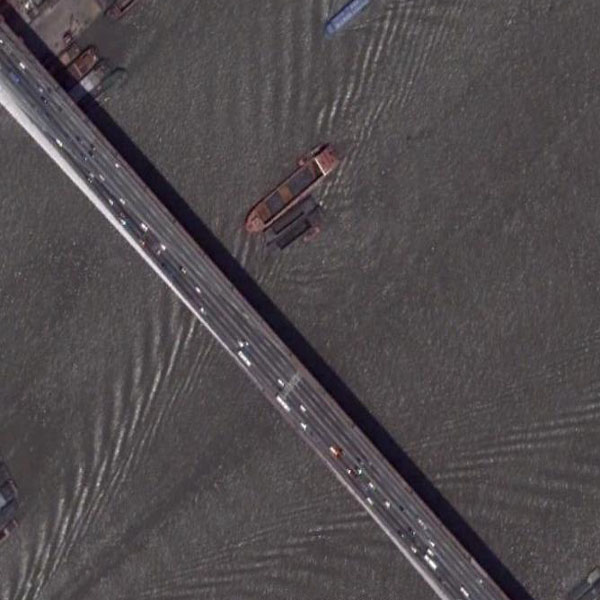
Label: Bridge